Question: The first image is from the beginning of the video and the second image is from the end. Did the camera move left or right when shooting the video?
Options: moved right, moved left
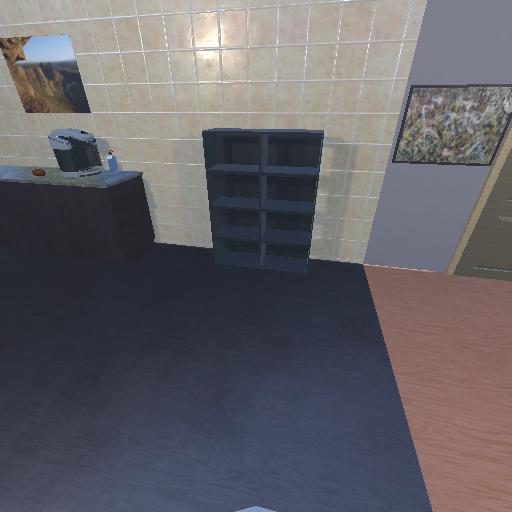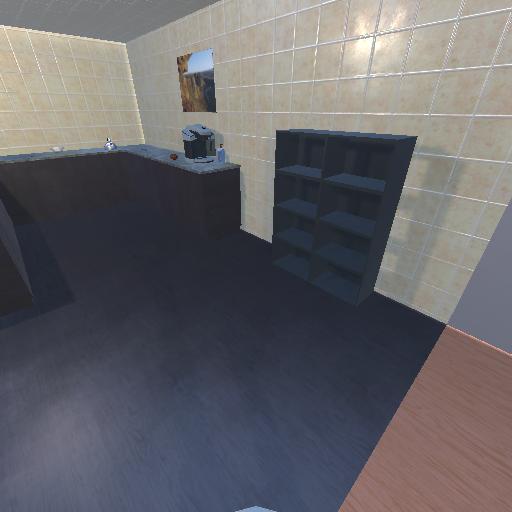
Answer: moved right